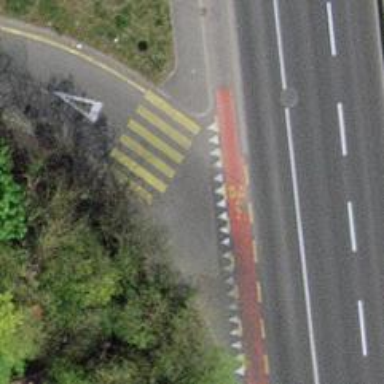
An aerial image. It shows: Zebra crossing for pedestrians.